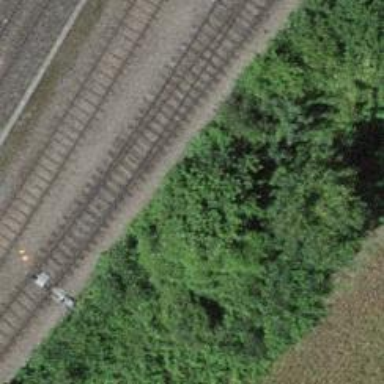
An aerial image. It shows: Railway switch.